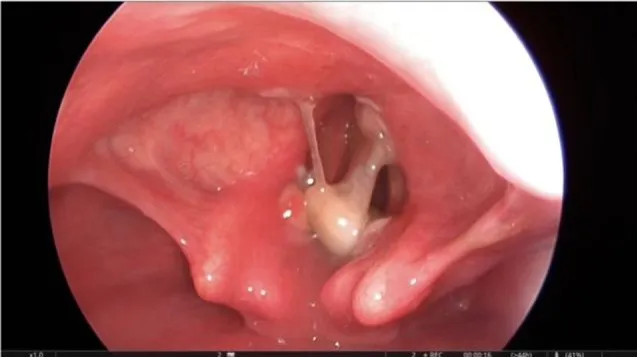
Foreign body stocked between vocal cords.
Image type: endoscopy (airway_endoscopy)